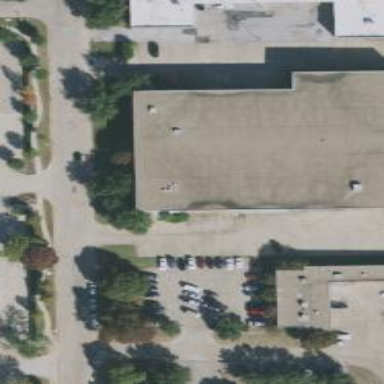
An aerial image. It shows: Warehouse.